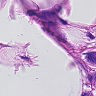
Metastatic tissue present: yes